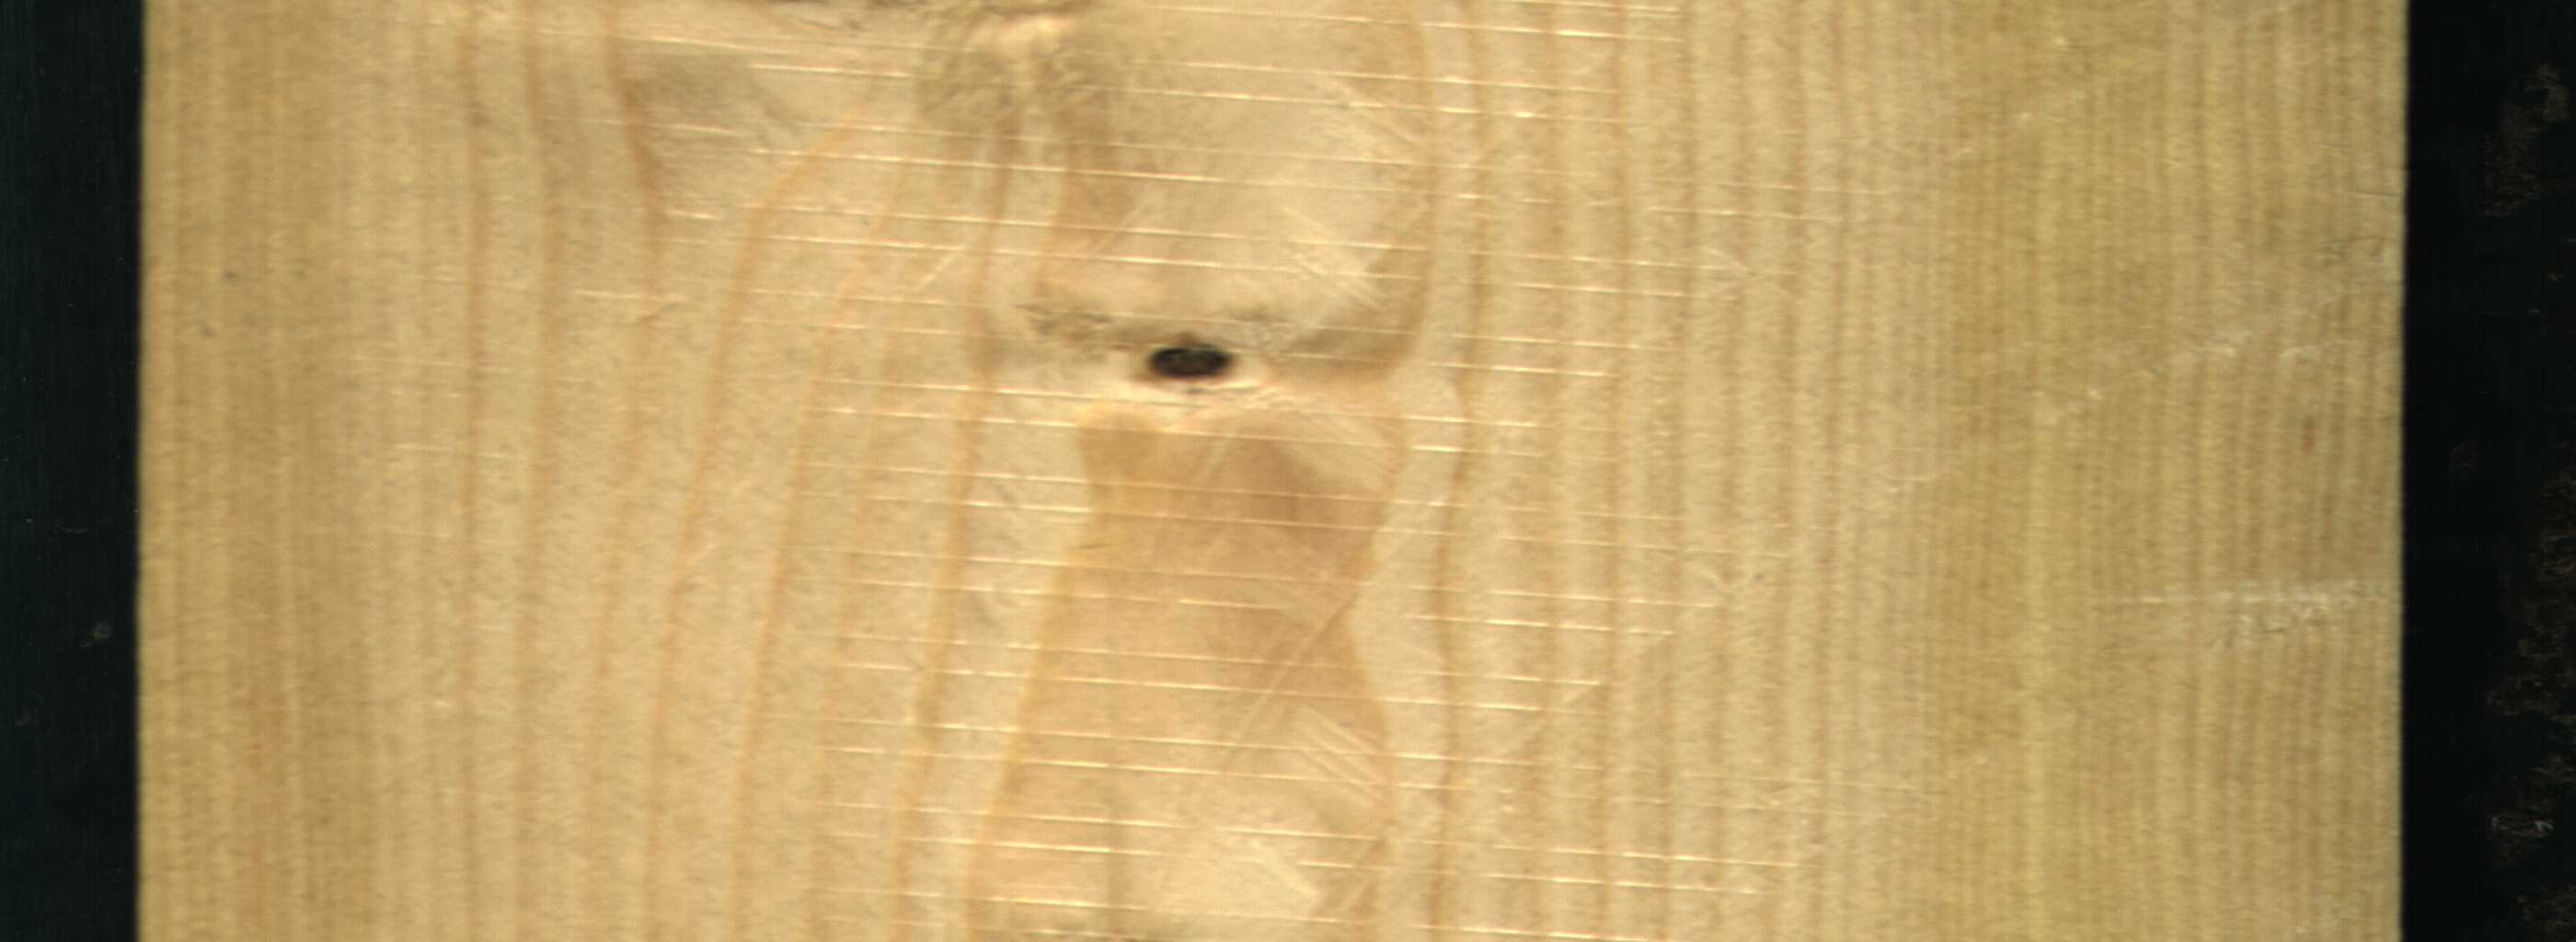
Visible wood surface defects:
Dead_Knot